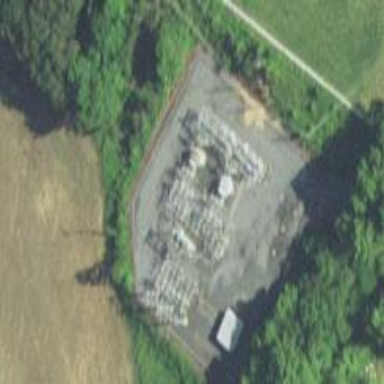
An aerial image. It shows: Distribution level power substation surrounded by fence.